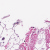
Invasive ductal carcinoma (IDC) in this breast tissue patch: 0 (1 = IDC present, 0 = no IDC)